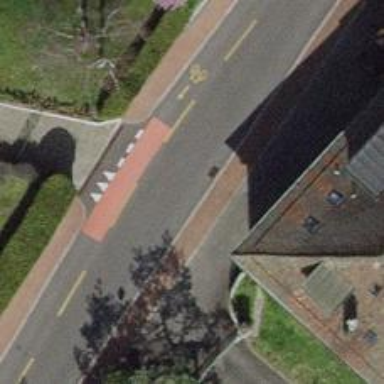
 with opposite lane cycleway on the left."